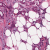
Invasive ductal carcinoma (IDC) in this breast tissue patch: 1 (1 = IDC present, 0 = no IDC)